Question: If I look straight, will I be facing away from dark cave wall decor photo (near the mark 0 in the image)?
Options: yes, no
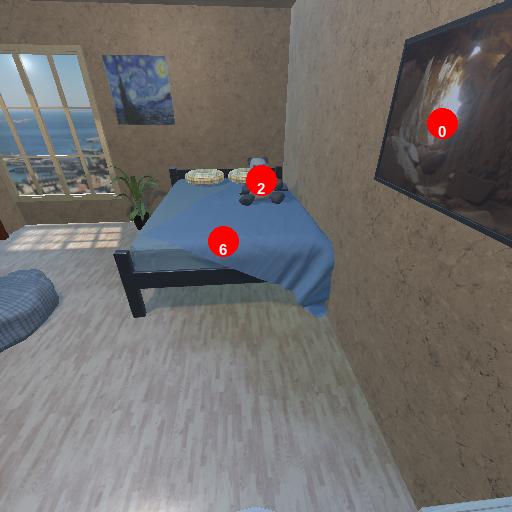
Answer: yes